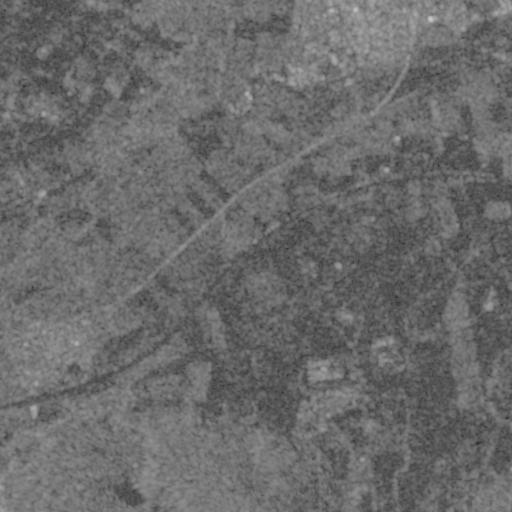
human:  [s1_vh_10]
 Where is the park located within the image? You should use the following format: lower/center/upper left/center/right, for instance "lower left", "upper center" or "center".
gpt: The park is located in the upper right of the image.
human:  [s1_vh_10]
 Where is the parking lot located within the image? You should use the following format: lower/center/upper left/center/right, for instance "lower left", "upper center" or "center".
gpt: The parking lot is located in the upper right of the image.
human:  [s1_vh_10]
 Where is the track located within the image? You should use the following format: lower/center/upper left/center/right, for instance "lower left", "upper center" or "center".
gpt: The track is located in the upper right of the image.
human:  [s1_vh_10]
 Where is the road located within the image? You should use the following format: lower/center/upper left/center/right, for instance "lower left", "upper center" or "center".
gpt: There is no road in the image.

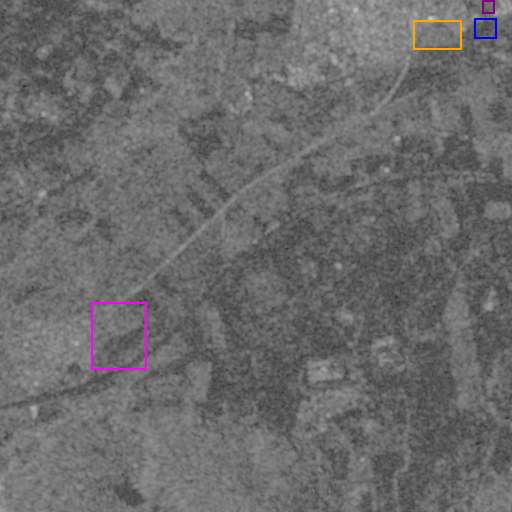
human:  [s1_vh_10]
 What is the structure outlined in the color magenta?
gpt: The structure outlined in magenta is a crop field.
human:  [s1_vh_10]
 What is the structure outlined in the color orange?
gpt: The structure outlined in orange is a park.
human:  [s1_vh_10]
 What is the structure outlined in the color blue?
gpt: The structure outlined in blue is a parking lot.
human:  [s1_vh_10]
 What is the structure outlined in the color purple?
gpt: The structure outlined in purple is a track.
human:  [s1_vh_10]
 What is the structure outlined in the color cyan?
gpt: There is no cyan outline.